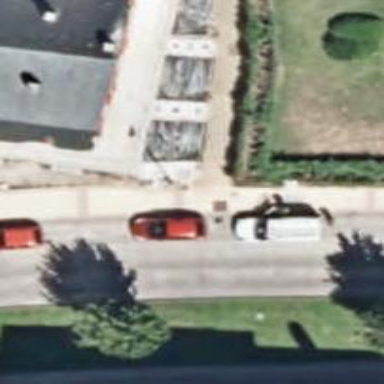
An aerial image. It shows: Sidewalk.